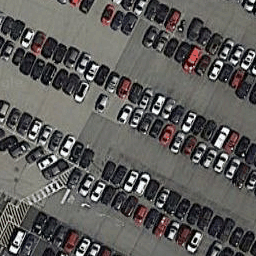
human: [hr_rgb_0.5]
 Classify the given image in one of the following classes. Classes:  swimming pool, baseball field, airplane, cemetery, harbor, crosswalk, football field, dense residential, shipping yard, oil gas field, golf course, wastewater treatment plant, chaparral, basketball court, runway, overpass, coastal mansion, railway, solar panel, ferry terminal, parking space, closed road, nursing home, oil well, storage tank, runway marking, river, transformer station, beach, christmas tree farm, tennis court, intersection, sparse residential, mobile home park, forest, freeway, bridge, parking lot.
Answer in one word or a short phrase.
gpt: parking lot